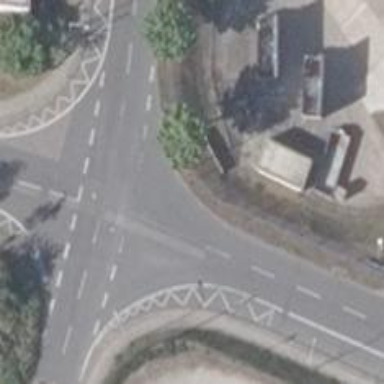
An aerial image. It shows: Road with "give way" sign.